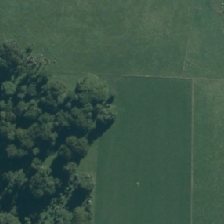
Land cover: indigenous_forest